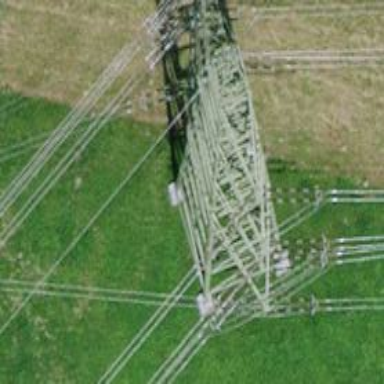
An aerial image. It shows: Double and single wires on the power line.